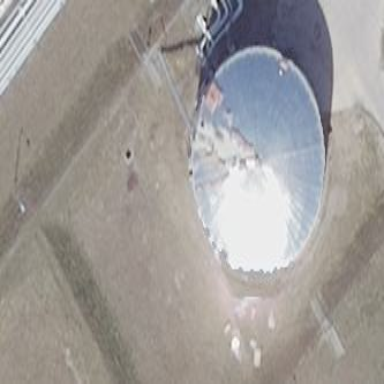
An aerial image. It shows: Storage tank which is man-made and housed in building.